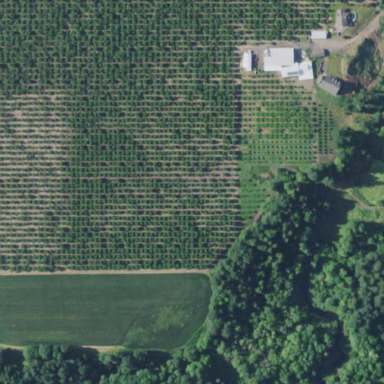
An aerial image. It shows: Orchard.